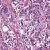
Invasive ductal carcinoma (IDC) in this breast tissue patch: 1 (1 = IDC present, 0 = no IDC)